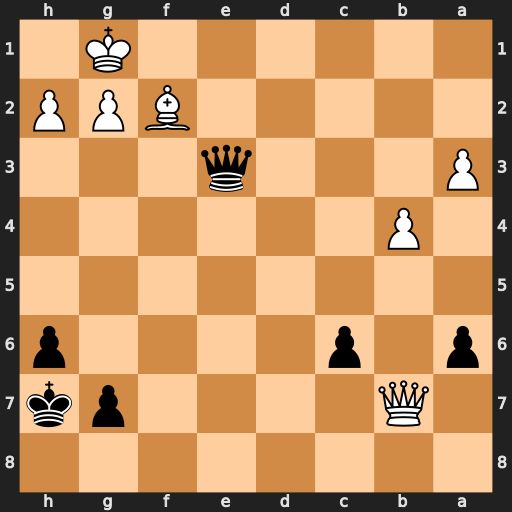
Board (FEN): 8/1Q4pk/p1p4p/8/1P6/P3q3/5BPP/6K1
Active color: b
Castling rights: -
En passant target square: -
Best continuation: Qc1+ Be1 Qxe1#